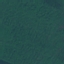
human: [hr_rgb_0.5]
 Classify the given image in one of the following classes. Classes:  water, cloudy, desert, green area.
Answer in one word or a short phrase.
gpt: green area